Interaction volume radius: 10 \u00c5
Interaction volume height: 25 \u00c5
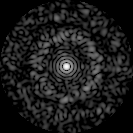
Disorder parameter: 0.8545